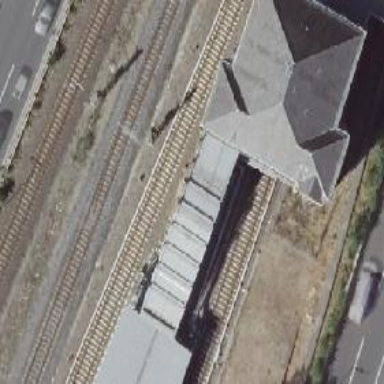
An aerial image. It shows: Solitary milestone along the railway.